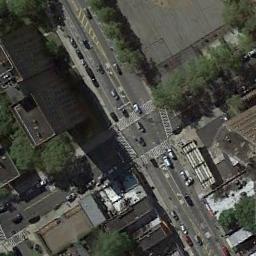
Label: intersection